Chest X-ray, PA view. Patient: 21 years old, sex F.
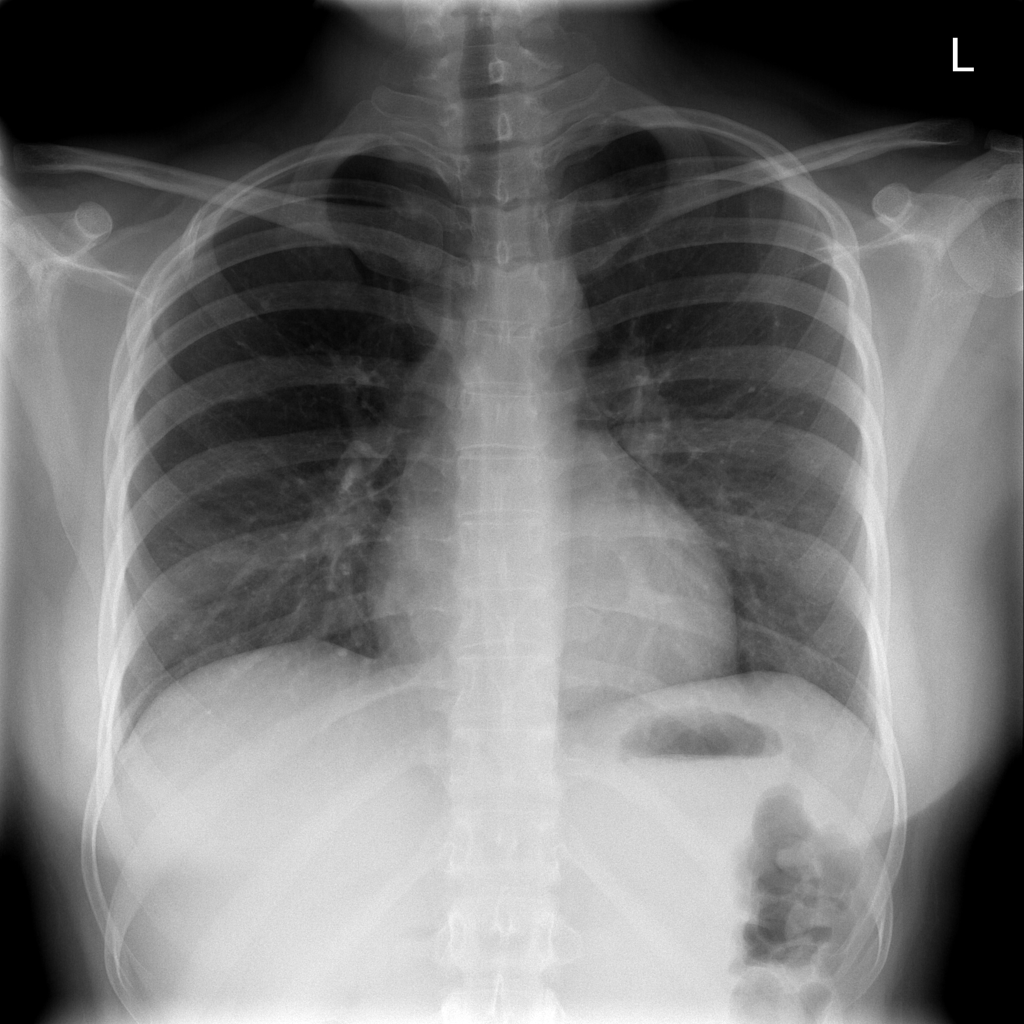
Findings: No Finding